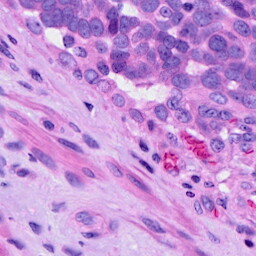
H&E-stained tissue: Ovarian